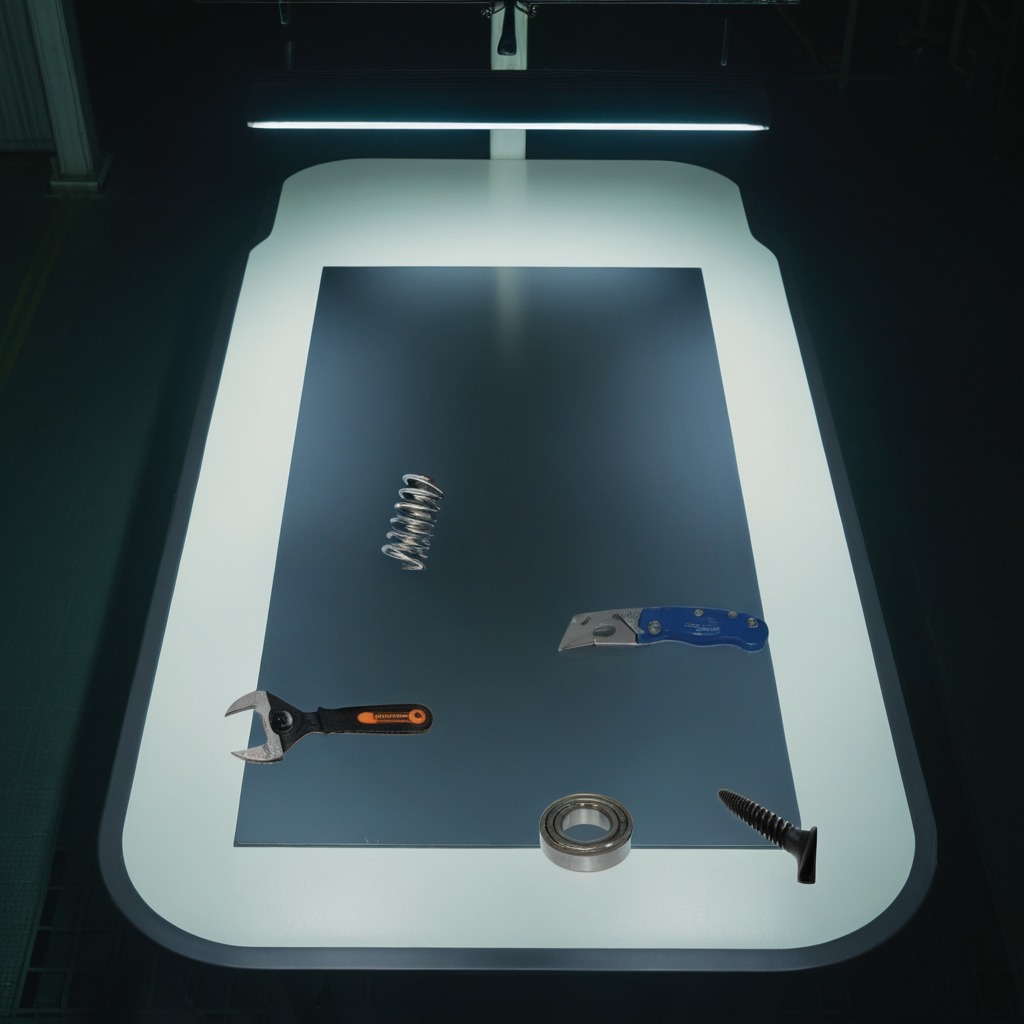
A ball bearing, a knife, a screw, a spring and a wrench are lying on the table.